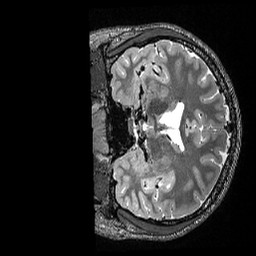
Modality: T2w
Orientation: coronal
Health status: healthy
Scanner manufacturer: siemens
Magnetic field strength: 3 T
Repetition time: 3.2 s
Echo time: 0.565 s